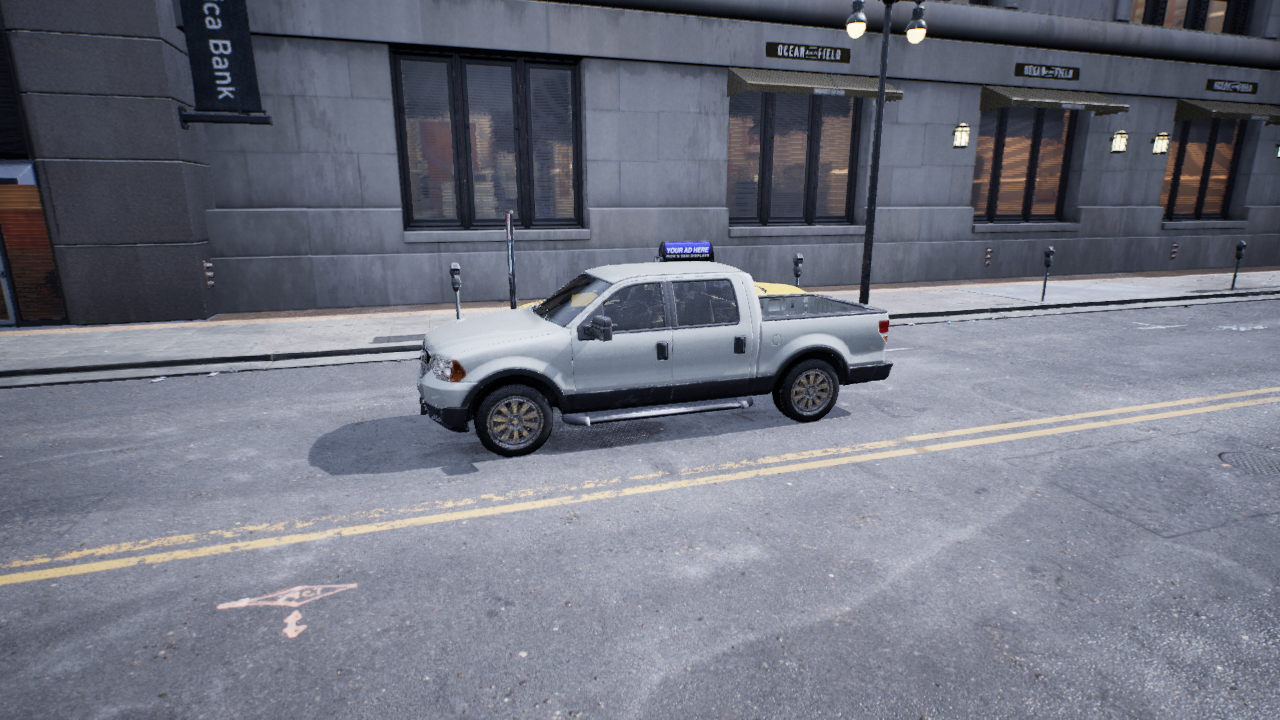
Venue: downtown
Lighting: overcast
Vehicle rig: pickup